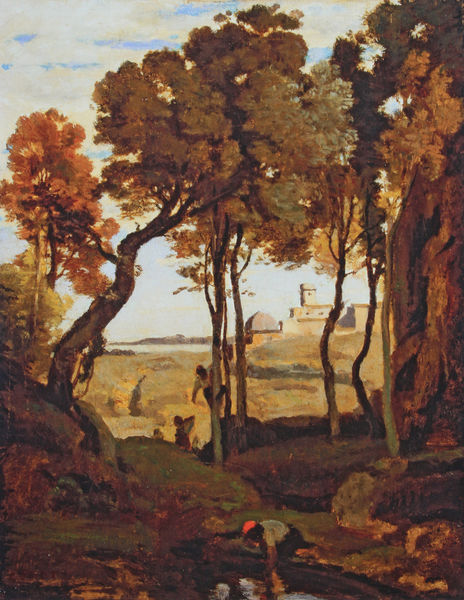
Titel: Italienische Landschaft
Künstler: Jean Baptiste Camille Corot
Standort: Budapest
Institution: Szépmüvészeti Múzeum
Schlagwörter: baum, blau, blätter, felsen, gemälde, himmel, laub, mann, meer, schatten, wasser, weiß, wolken, baden, badende, bäume, fluss, gelb, grün, impressionismus, landschaft, menschen, ocker, see, stadt, teich, ufer, abend, bewegung, braun, frau, grau, hut, licht, orange, schwarz, gebäude, gras, haus, rot, weg, wiese, beige, expressionismus, malerei, kappe, mütze, trinken, stehen, steine, bild, öl, bach, feld, felder, ferne, horizont, häuser, hügel, spiegelung, busch, gewässer, kirche, pastos, sonne, kind, wald, arbeit, kinder, turm, hellblau, sommer, ort, perspektive, arbeiten, warm, berge, gebirge, hang, wüste, dorf, lila, violett, herbst, arbeiter, kuppel, böschung, romantik, staffage, stämme, duktus, baumkrone, frühling, leuchten, panorama, bücken, burg, orient, festung, lichtung, welk, tümpel, brauntöne, rinde, knieend, siedlung, eiche, schief, klettern, gewölk, mosse, rottöne, schöpfen, quelle, itzen, dimension, rote kappe, kletterer, mann am fluss, flbäume